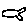
Label: fish